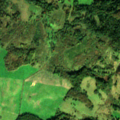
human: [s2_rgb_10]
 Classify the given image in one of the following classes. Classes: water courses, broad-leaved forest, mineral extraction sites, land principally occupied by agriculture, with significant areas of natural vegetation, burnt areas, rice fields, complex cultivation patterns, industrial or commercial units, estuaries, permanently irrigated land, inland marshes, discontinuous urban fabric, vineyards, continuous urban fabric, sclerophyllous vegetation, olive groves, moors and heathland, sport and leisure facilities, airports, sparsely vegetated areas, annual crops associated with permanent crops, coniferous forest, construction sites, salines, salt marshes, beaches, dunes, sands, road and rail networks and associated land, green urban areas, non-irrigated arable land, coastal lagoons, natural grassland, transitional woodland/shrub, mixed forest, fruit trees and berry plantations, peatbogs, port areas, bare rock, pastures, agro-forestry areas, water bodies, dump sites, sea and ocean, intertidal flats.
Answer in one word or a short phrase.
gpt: pastures, land principally occupied by agriculture, with significant areas of natural vegetation, broad-leaved forest, transitional woodland/shrub